Question: I try to pull data from database by using RawQuery method, but it seems I get empty rows. Actually data is present in the database which I am try to pull. Can anyone find my mistake?
'''
db = dbhelper.getReadableDatabase();
String selectSQL = "Select * from " + Wish_list_Table.TABLE_NAME
+ " where " + Wish_list_Table.COL_CATEGORY + " = ?";
String[] add = { " HOME" };
TextView textView = getGenericView();
Cursor selectdata = db.rawQuery(selectSQL, add);
Log.i("select", "" + selectdata.getCount());
'''
This class for database table property......
'''
public static abstract class Wish_list_Table implements BaseColumns {
public static final String TABLE_NAME = "WISH_LIST1";
public static final String COL_NAME = "NAME";
public static final String COL_TIME = "TIME";
public static final String COL_DATE = "DATE";
public static final String COL_CATEGORY = "CATEGORY";
public static final String COL_DESC = "DESC";
}
'''
this is DATABASE IMAGE...

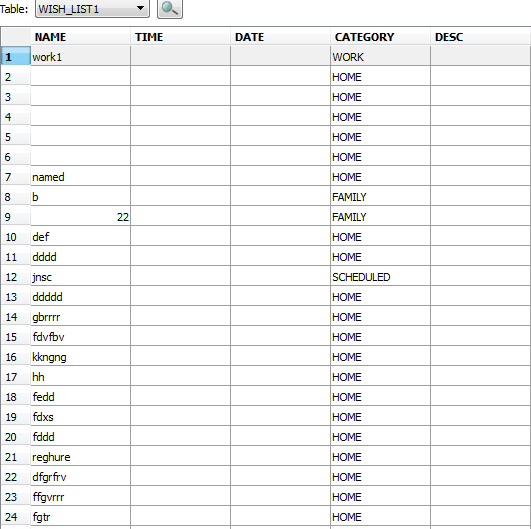
Answer: Look at this:
'''
String[] add = { " HOME" };
'''
Don't you see there's a before "HOME"?
It will never match the values in the db!
So you'll always get an empty Cursor.
Replace that statement with this:
'''
String[] add = { "HOME" };
'''
And you'll get all the records where CATEGORY equals 'HOME'